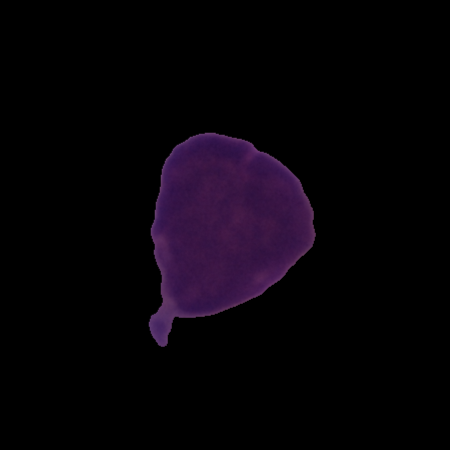
Label: cancer